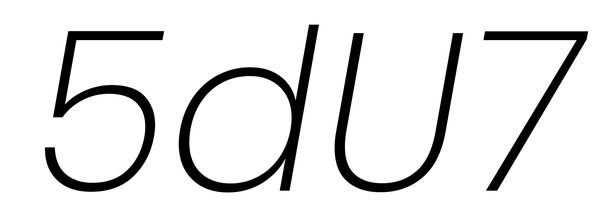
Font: Poppins-ExtraLightItalic